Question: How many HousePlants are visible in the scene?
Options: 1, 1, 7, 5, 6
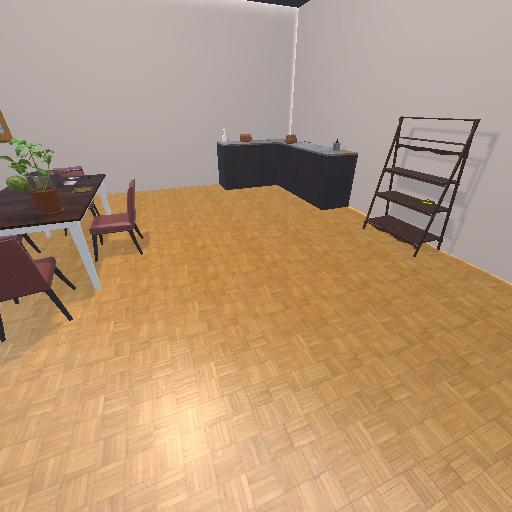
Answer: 1